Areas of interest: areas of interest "Sport and cultural"
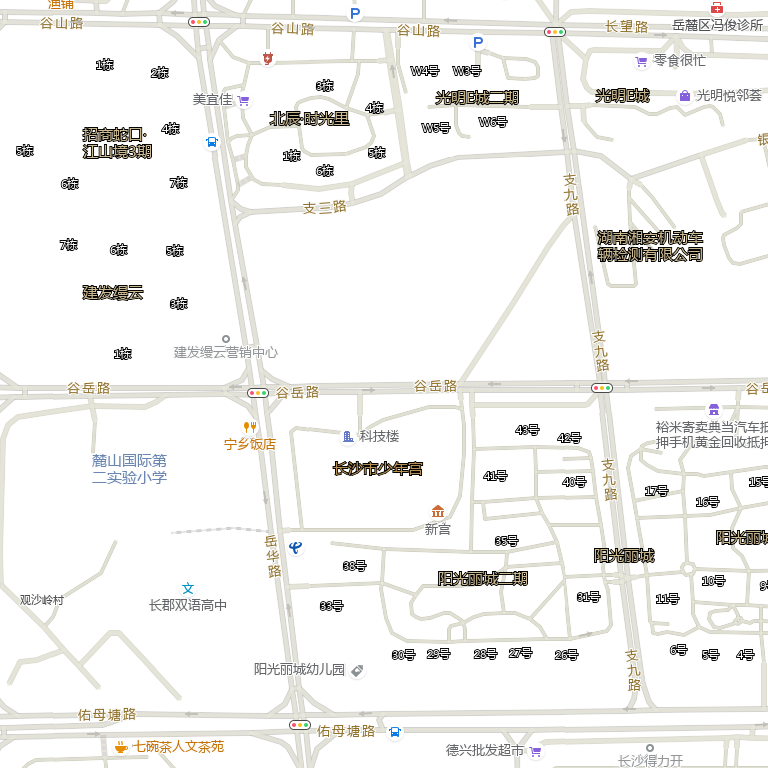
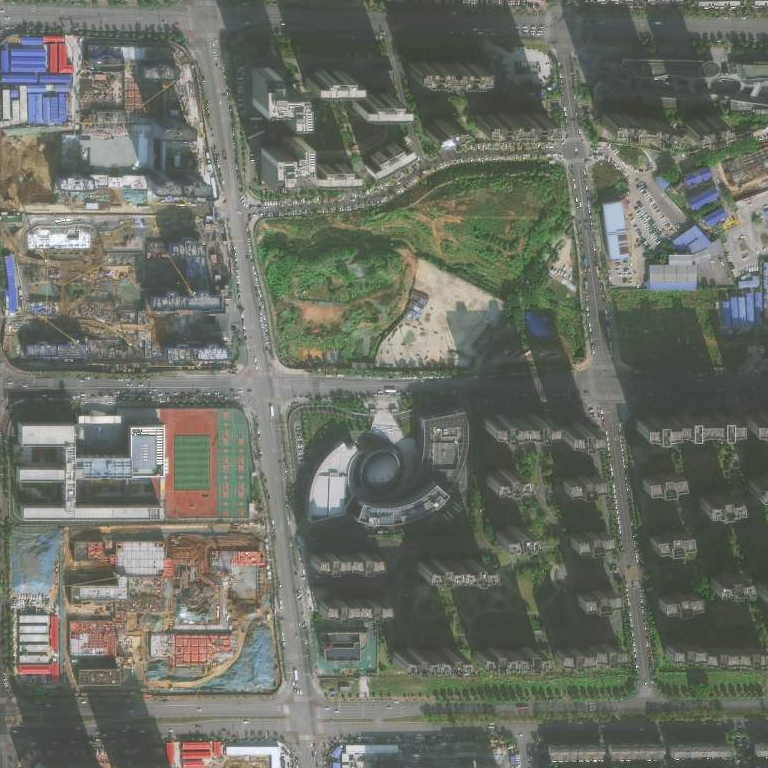